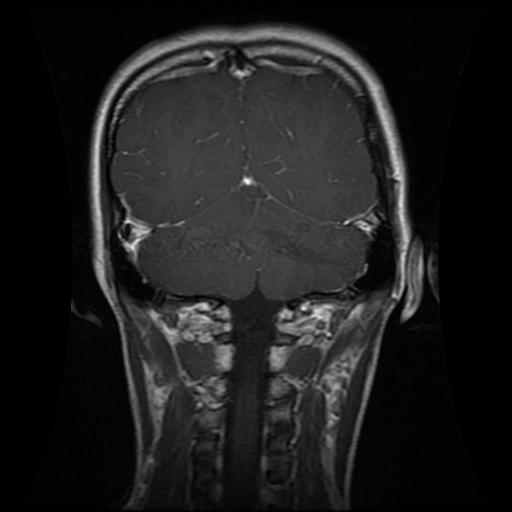
Label: glioma